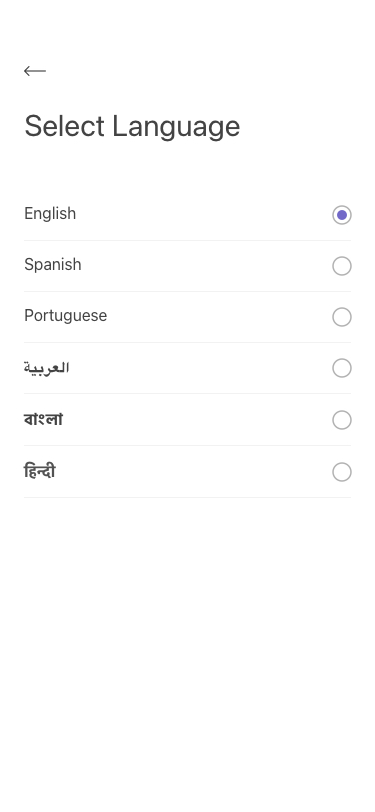
Text in this UI design:
हिन्दी
বাংলা
العربية
Portuguese
Spanish
English
Select Language